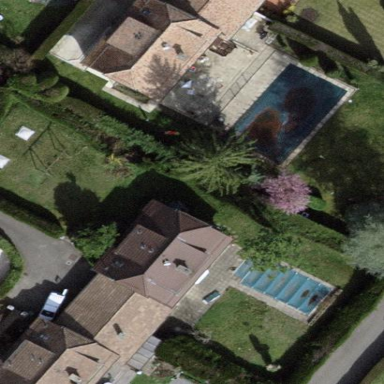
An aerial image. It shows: Garden enclosed by fence.